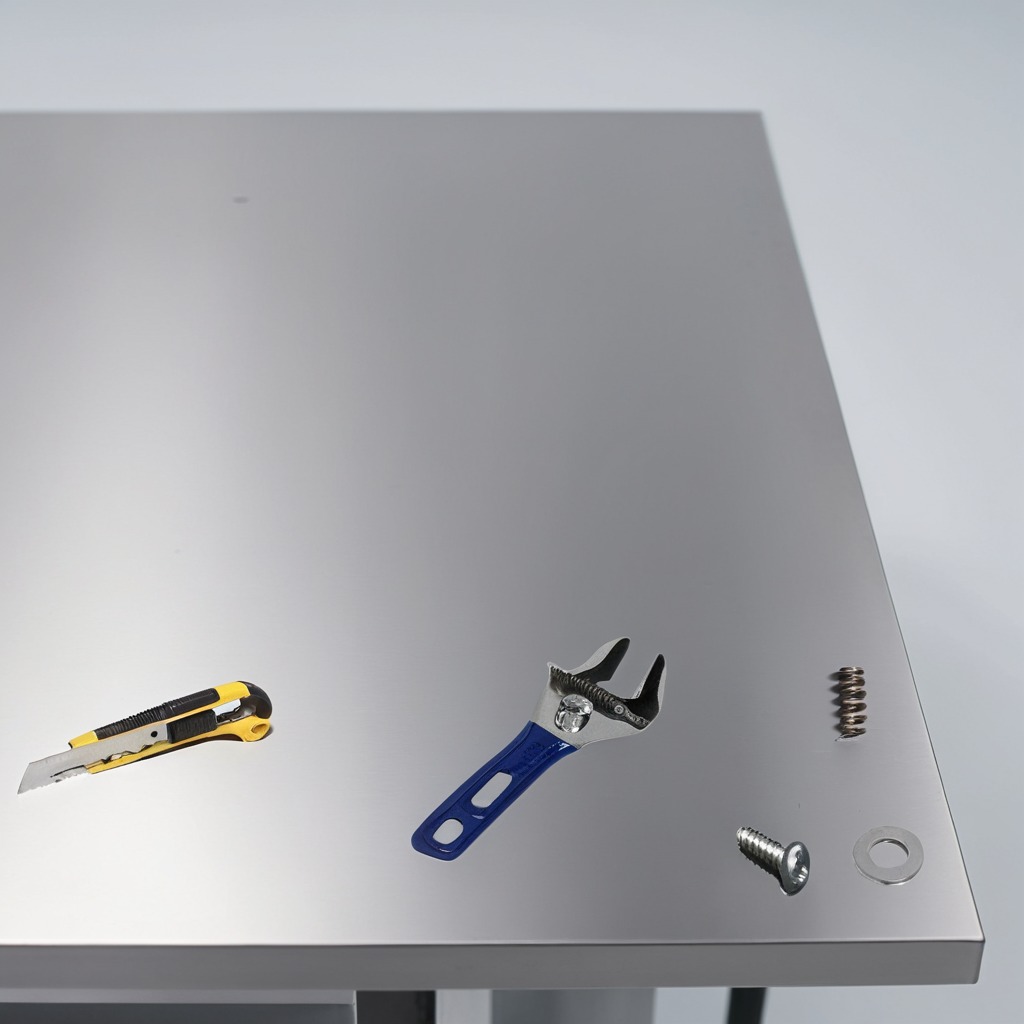
A utility knife, a flat metal washer, a metal machine screw, a coiled metal spring, and a wrench are lying on a stainless steel table.